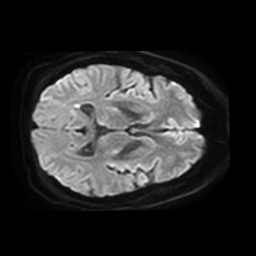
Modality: TRACE
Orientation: axial
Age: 34
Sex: female
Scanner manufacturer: philips
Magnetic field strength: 3 T
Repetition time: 4.626 s
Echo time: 0.07409 s